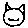
Label: cat